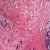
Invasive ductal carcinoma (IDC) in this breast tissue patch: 0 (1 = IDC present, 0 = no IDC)